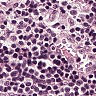
Metastatic tissue present: no